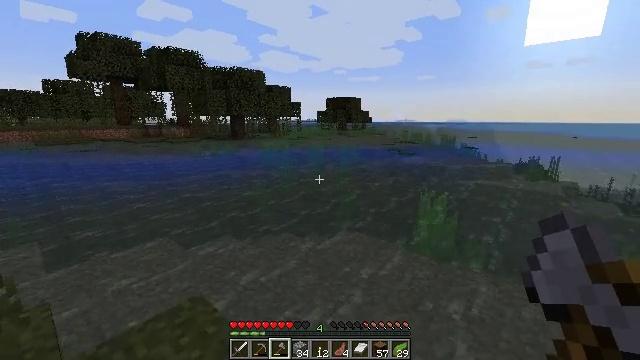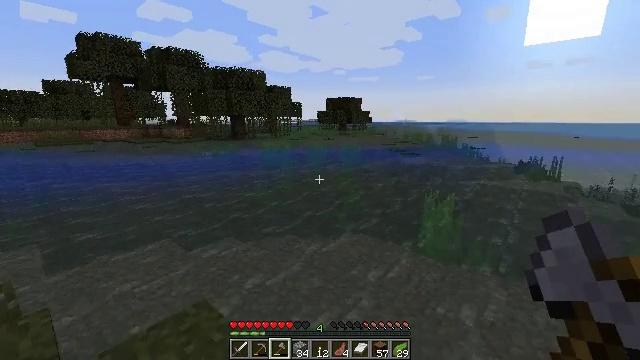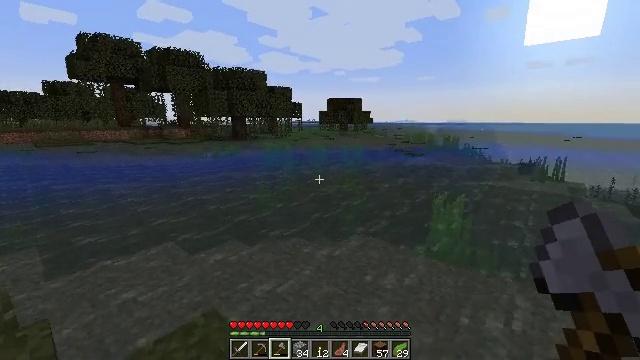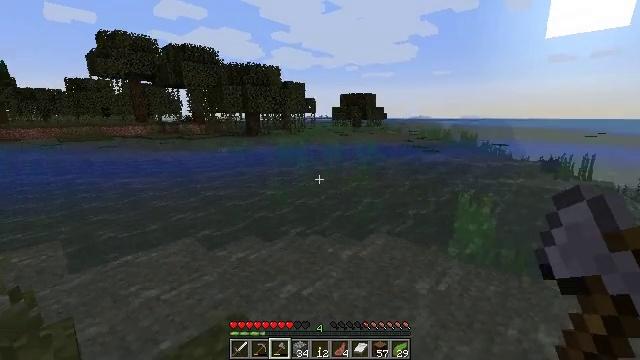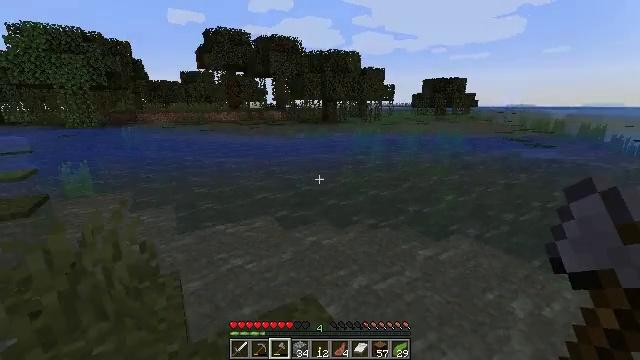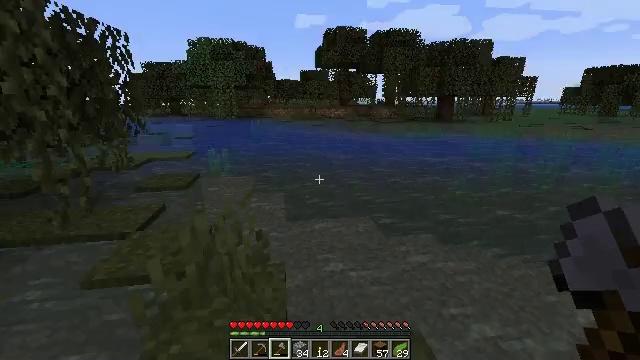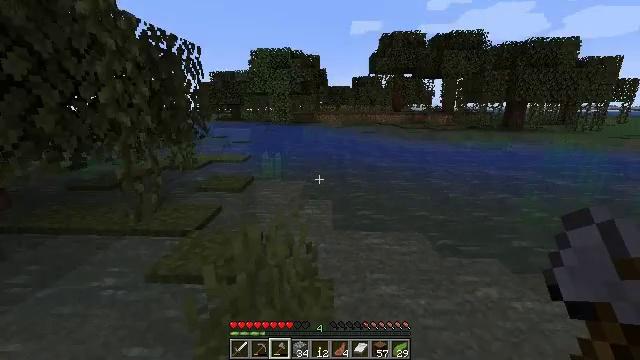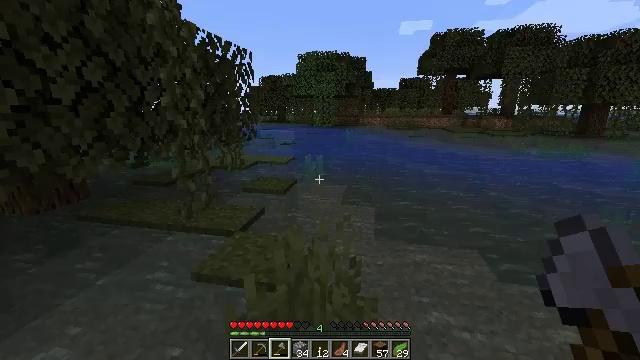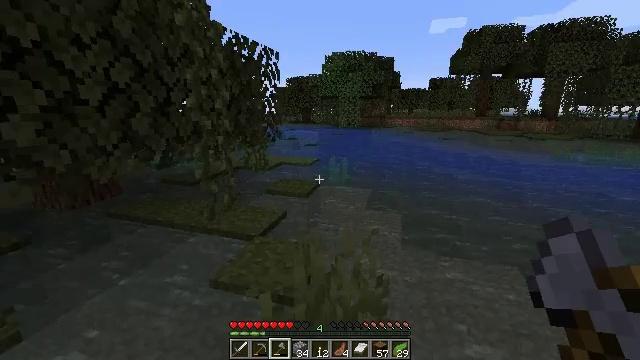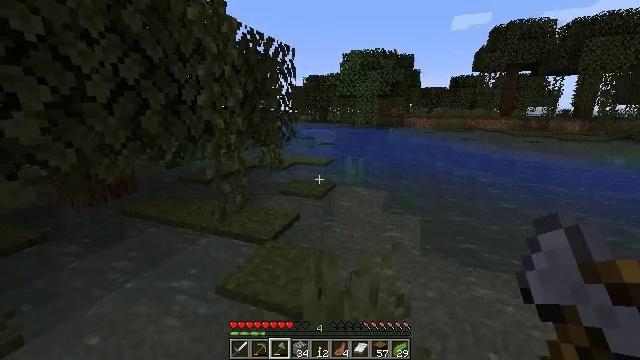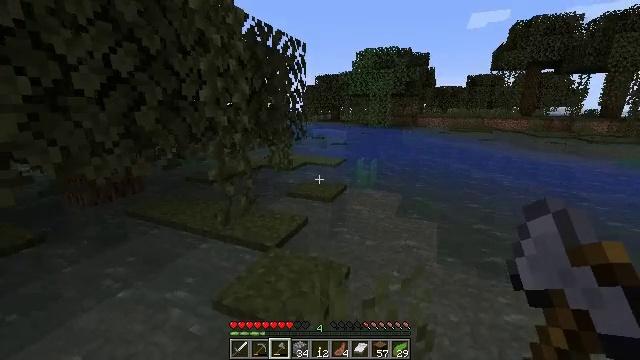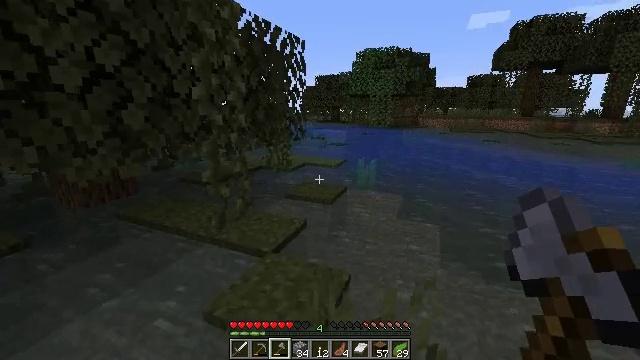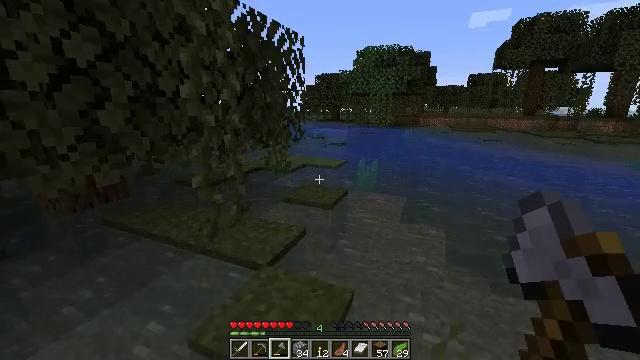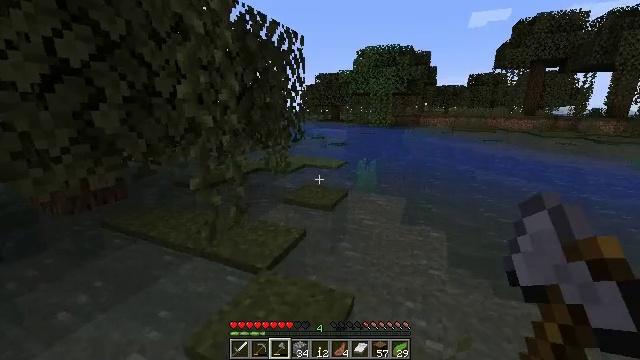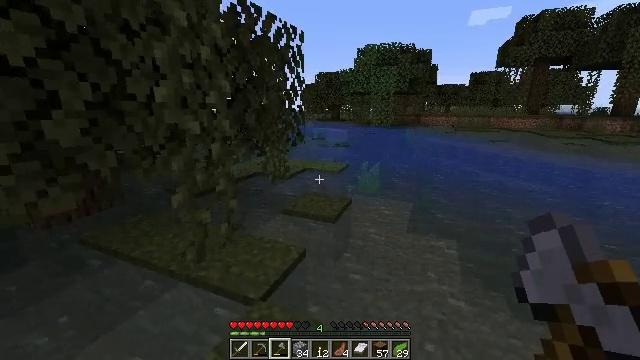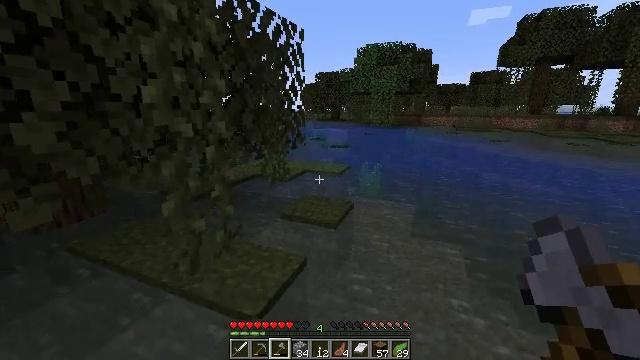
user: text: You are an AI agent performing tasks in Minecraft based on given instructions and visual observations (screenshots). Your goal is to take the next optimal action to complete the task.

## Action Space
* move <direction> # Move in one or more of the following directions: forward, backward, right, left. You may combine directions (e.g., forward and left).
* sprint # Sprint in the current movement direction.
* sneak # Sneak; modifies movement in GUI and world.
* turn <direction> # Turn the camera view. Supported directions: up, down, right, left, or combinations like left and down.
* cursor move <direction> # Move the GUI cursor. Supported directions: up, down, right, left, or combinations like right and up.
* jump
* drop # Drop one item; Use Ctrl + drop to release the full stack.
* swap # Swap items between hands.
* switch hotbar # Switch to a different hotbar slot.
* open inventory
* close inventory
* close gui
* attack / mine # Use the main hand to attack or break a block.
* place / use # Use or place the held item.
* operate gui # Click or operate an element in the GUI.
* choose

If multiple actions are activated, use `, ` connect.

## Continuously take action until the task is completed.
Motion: motion action
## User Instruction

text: Remove the lily pad floating on water.
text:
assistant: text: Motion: move forward and move left
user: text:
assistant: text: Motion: move forward and move left
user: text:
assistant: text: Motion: move forward and move left, turn left and down
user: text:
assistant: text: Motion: move forward and move left, turn left and down
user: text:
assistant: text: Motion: move forward and move left, turn left
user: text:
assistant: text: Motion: move forward and move left, turn left and up
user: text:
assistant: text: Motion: move forward, turn left
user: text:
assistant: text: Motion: move forward, turn left
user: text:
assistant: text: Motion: move forward, turn left
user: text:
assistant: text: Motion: move forward, turn left
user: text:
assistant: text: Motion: move forward
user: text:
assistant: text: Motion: move forward
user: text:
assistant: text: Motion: move forward
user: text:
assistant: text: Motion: move forward
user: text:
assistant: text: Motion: move forward
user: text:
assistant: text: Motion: move forward
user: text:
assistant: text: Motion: move forward
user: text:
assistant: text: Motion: move forward
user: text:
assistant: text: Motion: move forward
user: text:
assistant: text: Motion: move forward
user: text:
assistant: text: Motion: move forward
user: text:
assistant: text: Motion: move forward
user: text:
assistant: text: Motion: move forward
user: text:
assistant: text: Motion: move forward
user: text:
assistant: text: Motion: move forward
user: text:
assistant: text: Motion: move forward, jump
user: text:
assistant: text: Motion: move forward, jump
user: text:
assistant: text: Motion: move forward, jump
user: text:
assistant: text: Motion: move forward
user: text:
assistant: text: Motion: move forward